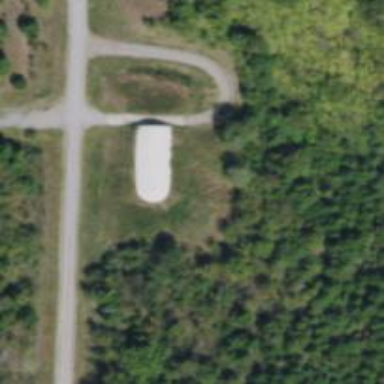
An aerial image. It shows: Military bunker.